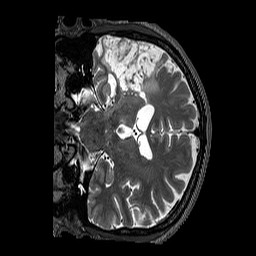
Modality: T2w
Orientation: coronal
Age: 58
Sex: male
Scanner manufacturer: siemens
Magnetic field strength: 3 T
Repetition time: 3.2 s
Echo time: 0.567 s